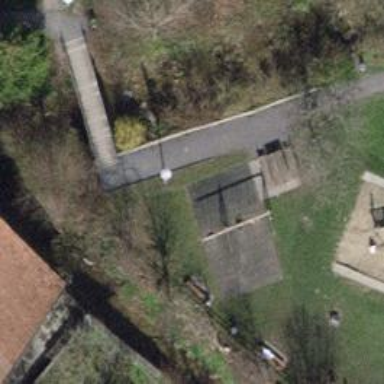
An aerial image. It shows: Playground area for leisure land.